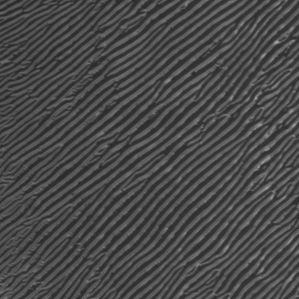
Label: frost